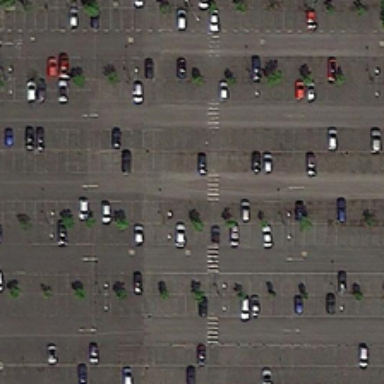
Some cars are scattered sparsely in a large parking lot .